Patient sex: F
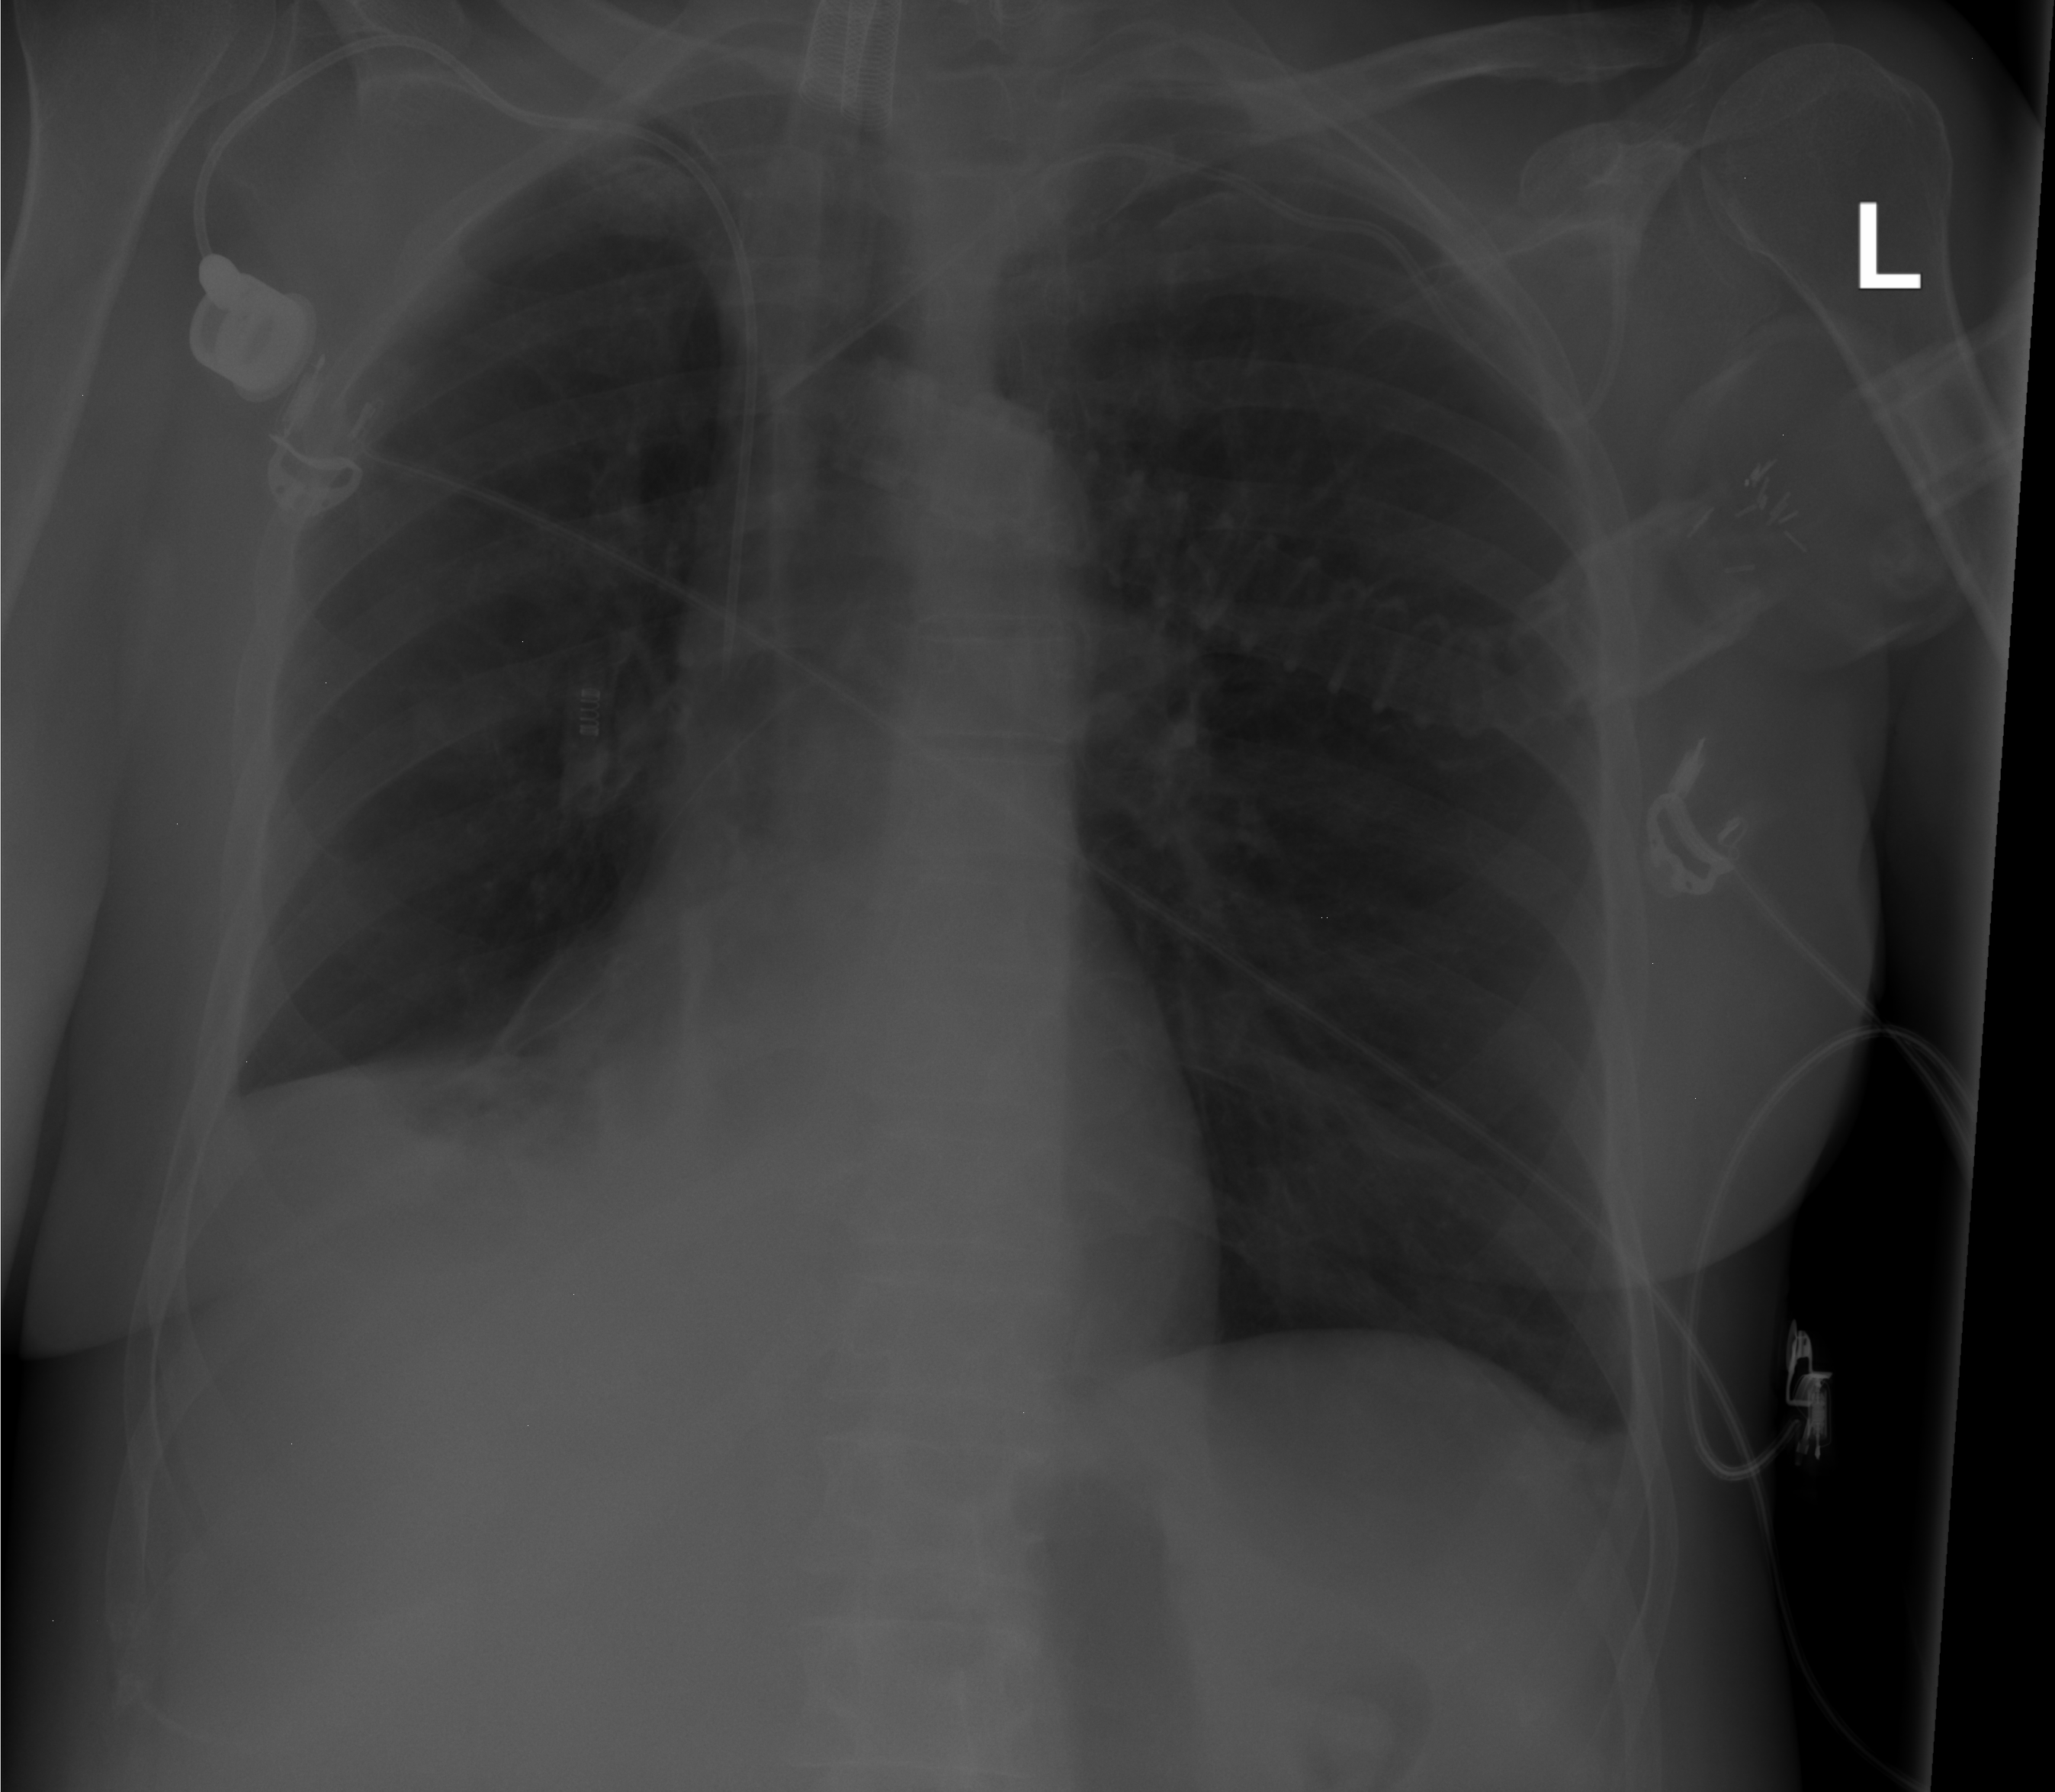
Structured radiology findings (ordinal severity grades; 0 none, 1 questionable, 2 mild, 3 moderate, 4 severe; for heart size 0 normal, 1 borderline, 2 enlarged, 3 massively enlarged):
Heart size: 0
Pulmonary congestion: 0
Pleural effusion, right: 0
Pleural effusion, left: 0
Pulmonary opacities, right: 0
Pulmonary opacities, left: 0
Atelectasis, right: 2
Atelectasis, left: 0